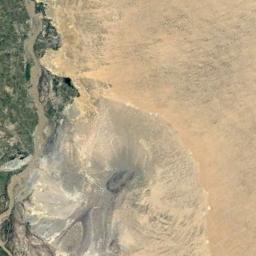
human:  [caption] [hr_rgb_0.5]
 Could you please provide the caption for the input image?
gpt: This is a yellow desert beside the brown bare ground and the green land .

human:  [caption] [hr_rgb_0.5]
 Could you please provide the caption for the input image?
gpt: The yellow desert is next to the green land .

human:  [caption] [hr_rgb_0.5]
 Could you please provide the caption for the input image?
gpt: The color of this desert is orange .

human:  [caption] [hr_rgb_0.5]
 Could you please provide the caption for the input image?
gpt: The desert has yellow sand, A dry river bed and some vegetation .

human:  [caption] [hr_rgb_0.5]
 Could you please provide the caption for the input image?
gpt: A desert beside a green land .